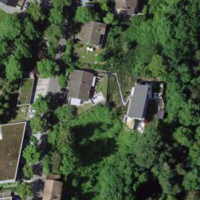
EUNIS habitat code: 55
Species observed at this site:
Primula veris
Pica pica
Corylus avellana